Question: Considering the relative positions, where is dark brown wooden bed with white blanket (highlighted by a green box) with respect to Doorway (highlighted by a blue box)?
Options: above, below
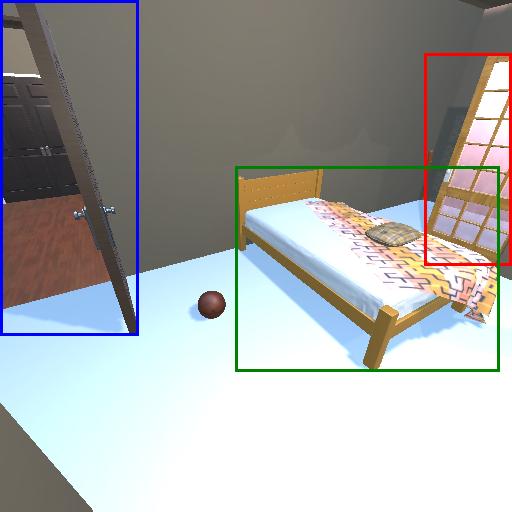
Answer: above